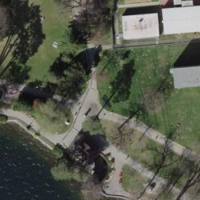
EUNIS habitat code: 53
Species observed at this site:
Pinus sylvestris
Cynodon dactylon
Plantago major
Fulica atra
Anas platyrhynchos
Ilex aquifolium
Corvus cornix
Diospyros lotus
Passer domesticus
Aegithalos caudatus
Passer montanus
Turdus merula
Erigeron karvinskianus
Chroicocephalus ridibundus
Buxus sempervirens
Dendrocygna bicolor
Pittosporum tobira
Phalacrocorax carbo
Larus michahellis
Cygnus olor
Milvus migrans
Euonymus fortunei
Columba livia
Aesculus hippocastanum
Passer italiae
Aquila chrysaetos